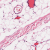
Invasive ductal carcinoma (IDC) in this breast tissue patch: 0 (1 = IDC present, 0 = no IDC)